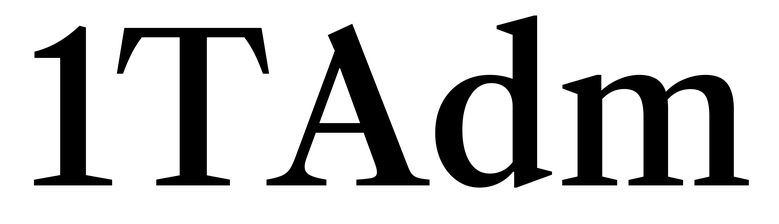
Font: LibreCaslonText_Medium